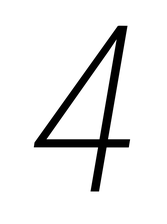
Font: Roboto-Italic_Condensed_ExtraLight_Italic